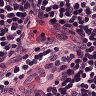
Metastatic tissue present: no